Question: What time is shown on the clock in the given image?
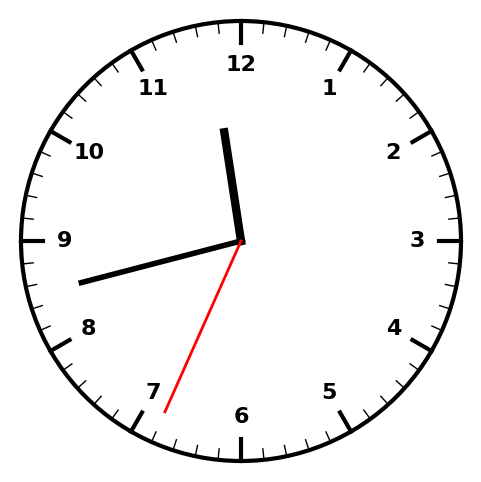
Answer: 11:42:34